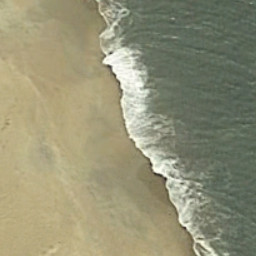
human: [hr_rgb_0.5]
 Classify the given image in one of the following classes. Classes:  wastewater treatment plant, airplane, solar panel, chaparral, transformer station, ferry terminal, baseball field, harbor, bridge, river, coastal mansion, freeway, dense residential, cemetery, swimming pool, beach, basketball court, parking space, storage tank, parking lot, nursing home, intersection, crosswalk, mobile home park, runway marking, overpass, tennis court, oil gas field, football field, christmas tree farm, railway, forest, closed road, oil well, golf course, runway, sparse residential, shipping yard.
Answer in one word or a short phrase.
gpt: beach